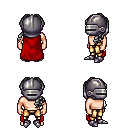
a pixel art fantasy rpg character, male body template, human, light skin, red cape, gold greaves, gray princess hairstyle, metal helm, metal boots, four views (front, back, left, right), 2x2 character sprite sheet, small pixel art, hard edges, no anti-aliasing